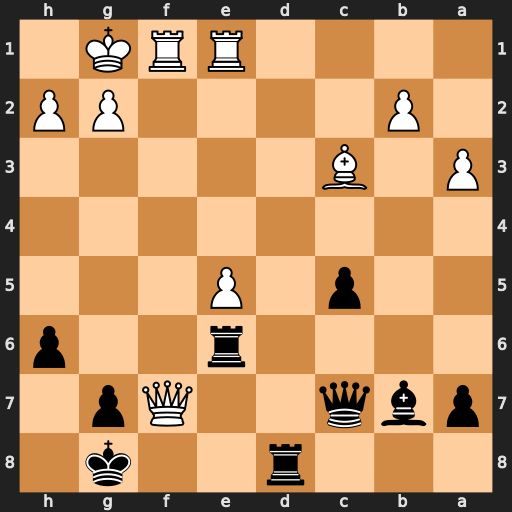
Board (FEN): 3r2k1/pbq2Qp1/4r2p/2p1P3/8/P1B5/1P4PP/4RRK1
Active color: b
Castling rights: -
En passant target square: -
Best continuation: Qxf7 Rxf7 Kxf7